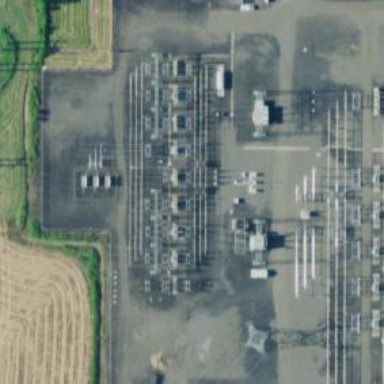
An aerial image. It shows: Outdoor switch for power.